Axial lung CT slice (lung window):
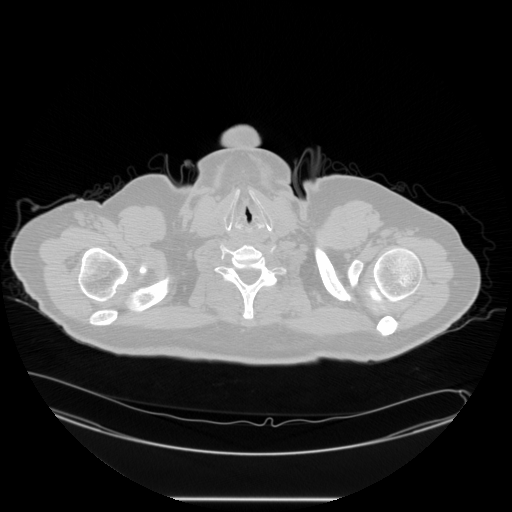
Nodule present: no